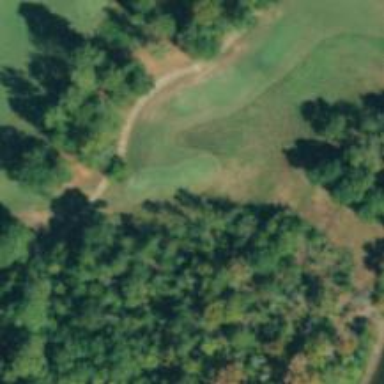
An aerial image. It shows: Golf tee.